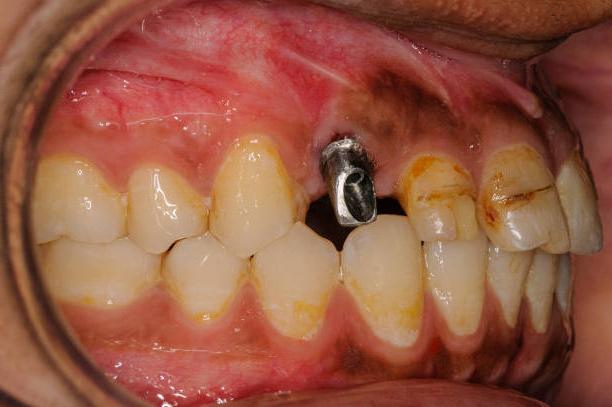
Condition: Gingivitis